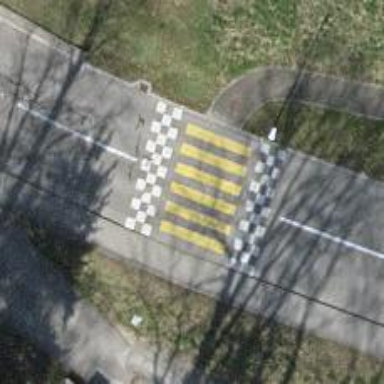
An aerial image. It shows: Traffic hump for calming the traffic.